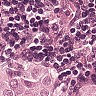
Metastatic tissue present: no